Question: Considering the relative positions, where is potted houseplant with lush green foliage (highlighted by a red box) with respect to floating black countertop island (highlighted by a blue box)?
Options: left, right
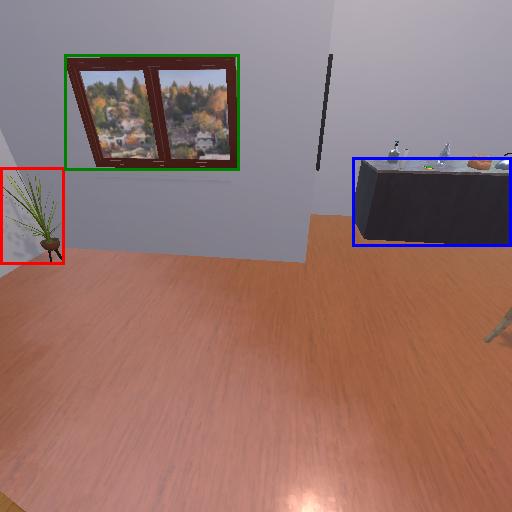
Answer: left